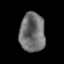
Tissue: prostate
Cell type: T cells
Senescence score: 0.3595
Nuclear area (px): 976
Mean DAPI intensity: 111.19